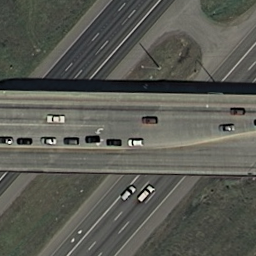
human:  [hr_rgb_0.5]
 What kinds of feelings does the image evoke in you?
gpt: overpass